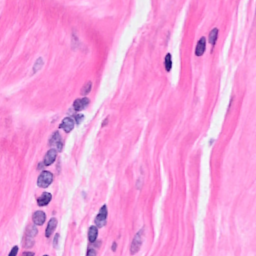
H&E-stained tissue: Breast